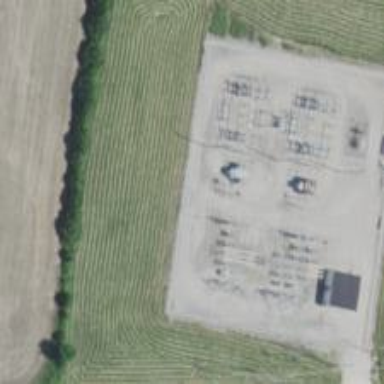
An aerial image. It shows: Distribution level power substation enclosed by fence.